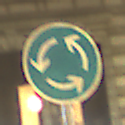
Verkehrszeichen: Kreisverkehr
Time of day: Night
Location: Outdoor (Urban)
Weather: Clear
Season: NotSpecified
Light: Artificial